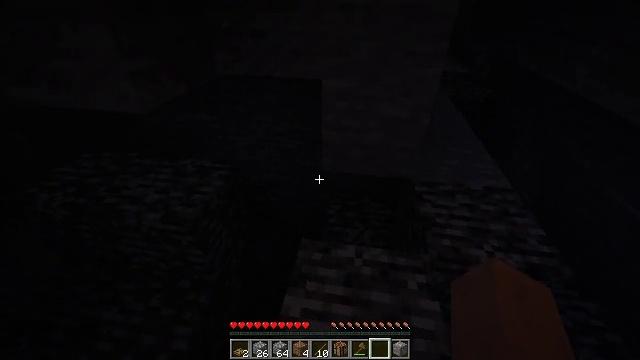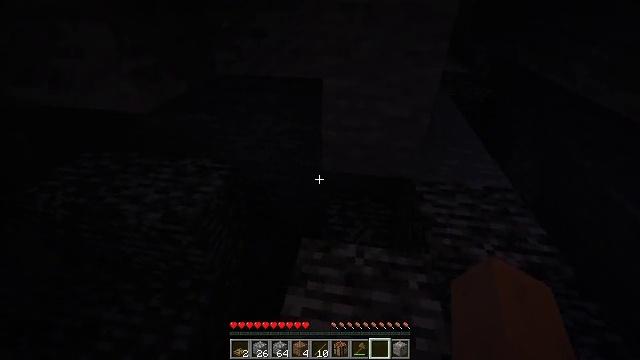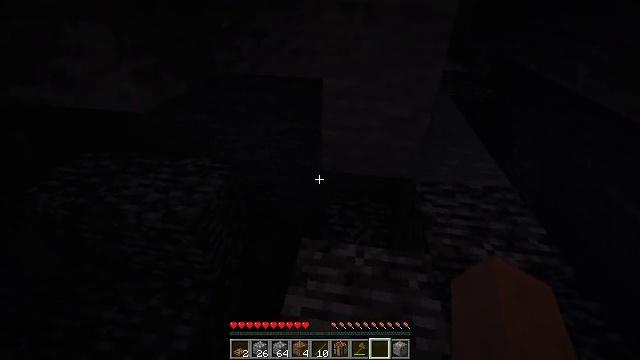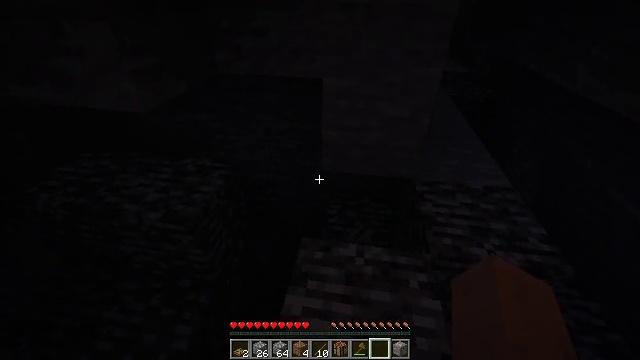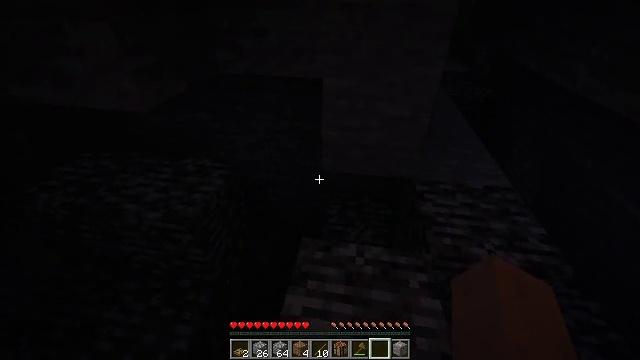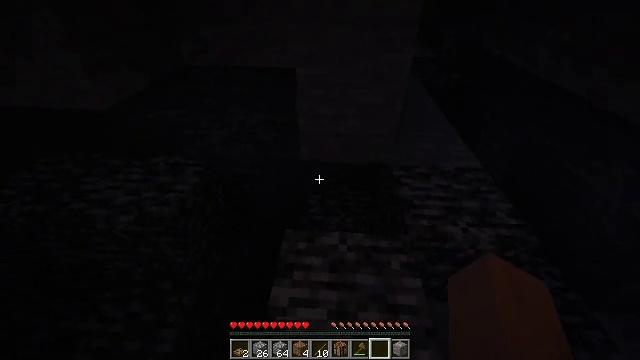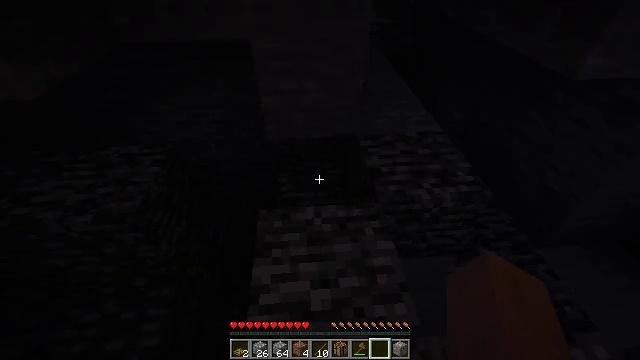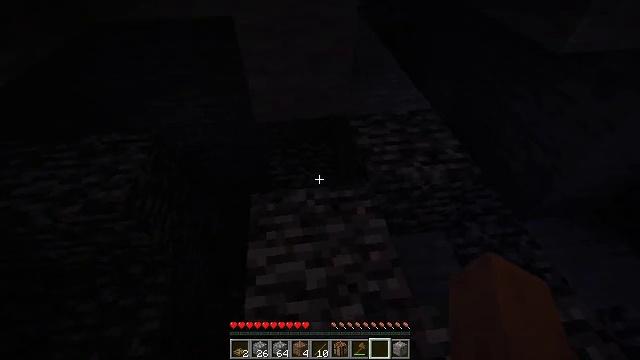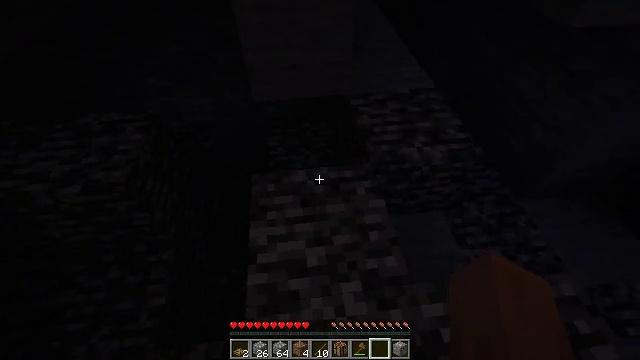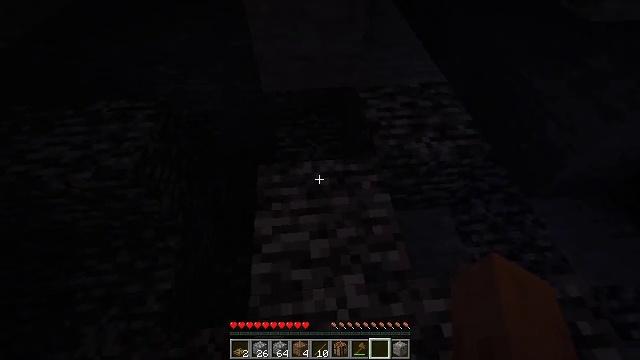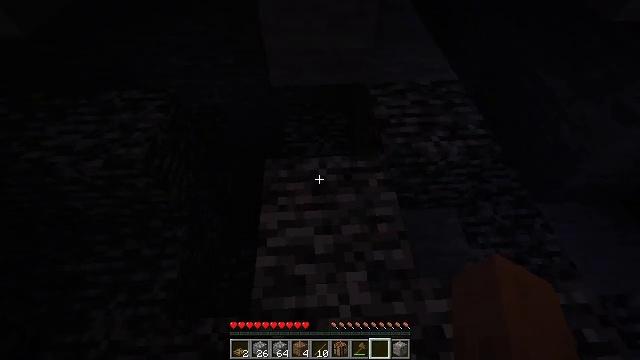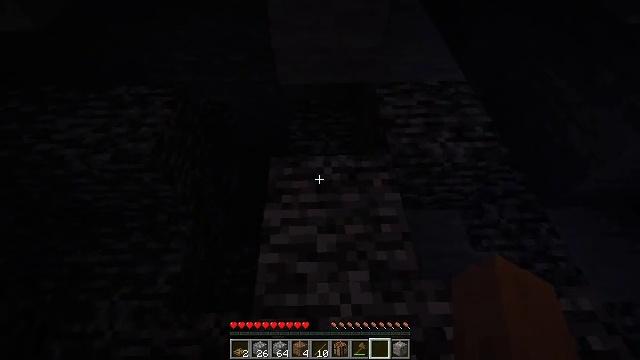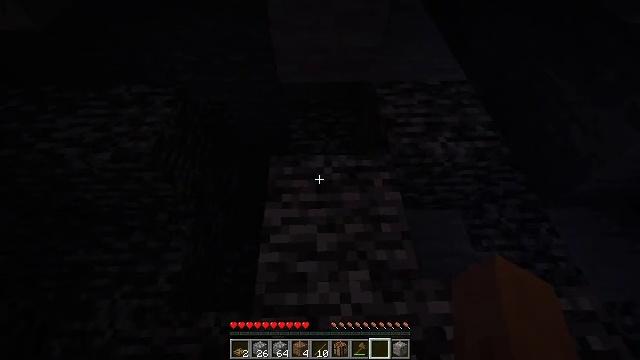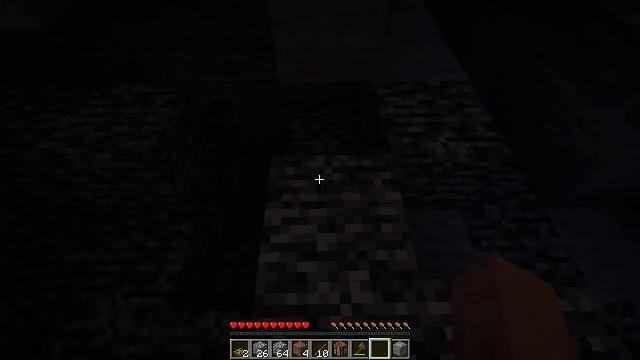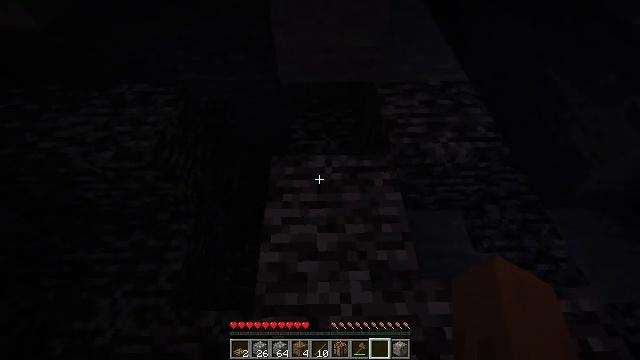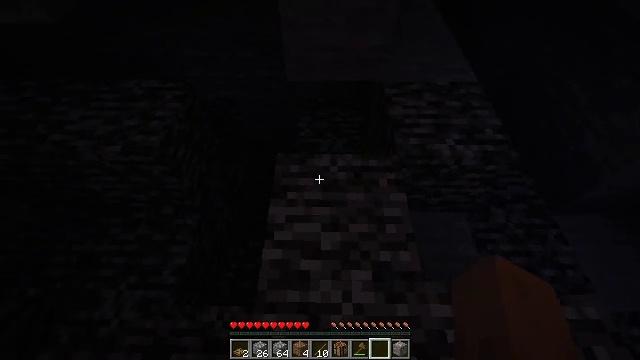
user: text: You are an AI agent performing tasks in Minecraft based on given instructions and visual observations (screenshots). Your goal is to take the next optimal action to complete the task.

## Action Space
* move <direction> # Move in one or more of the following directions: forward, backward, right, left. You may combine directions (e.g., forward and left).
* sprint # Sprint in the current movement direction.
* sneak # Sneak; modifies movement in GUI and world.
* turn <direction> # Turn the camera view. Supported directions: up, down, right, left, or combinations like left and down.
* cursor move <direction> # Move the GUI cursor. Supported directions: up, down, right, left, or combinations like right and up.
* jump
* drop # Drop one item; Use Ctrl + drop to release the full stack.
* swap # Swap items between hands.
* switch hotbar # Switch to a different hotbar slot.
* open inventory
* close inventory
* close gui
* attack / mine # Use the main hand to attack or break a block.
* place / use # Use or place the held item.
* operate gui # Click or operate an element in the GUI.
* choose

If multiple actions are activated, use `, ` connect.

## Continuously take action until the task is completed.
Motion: motion action
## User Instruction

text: craft item air
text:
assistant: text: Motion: no_op
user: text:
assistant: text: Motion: no_op
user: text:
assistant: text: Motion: no_op
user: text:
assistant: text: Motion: no_op
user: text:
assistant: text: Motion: turn right and down
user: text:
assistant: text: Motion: turn right and down
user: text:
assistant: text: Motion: turn right and down
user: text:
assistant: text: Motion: turn down
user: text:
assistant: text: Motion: turn left and down
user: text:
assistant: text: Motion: turn left
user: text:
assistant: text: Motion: turn left
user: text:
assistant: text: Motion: no_op
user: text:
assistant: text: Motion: no_op
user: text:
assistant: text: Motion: no_op
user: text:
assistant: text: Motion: turn left
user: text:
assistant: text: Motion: turn left
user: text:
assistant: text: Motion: turn left
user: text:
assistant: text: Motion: no_op
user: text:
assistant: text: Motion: no_op
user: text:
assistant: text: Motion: no_op
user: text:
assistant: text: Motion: no_op
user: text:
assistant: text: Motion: turn right and up
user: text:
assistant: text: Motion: turn right and up
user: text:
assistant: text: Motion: no_op
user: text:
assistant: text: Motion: no_op
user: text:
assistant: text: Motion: turn right and up
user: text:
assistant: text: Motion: no_op
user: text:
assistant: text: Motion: no_op
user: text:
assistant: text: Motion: no_op
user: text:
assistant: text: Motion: no_op